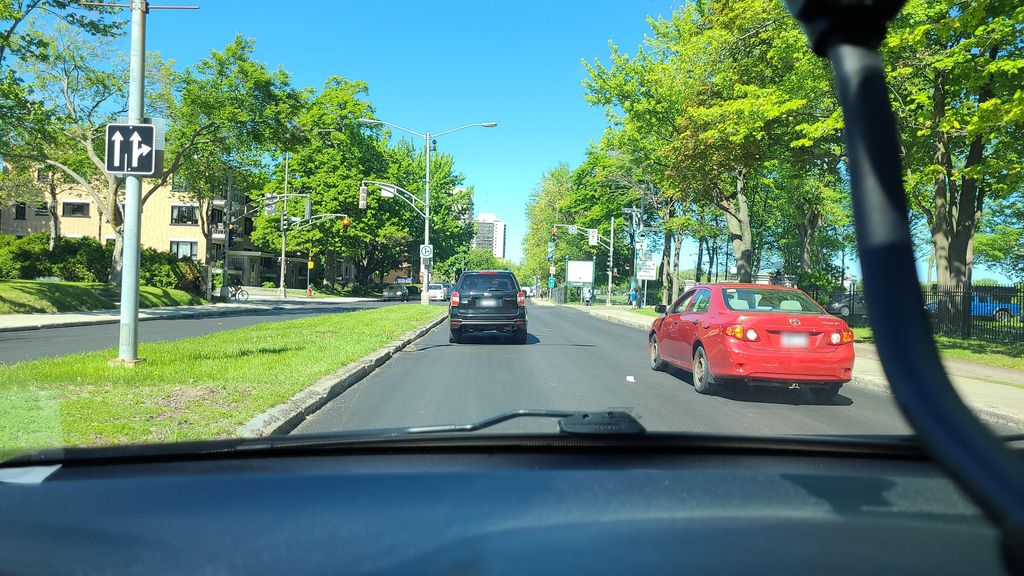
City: quebec_city